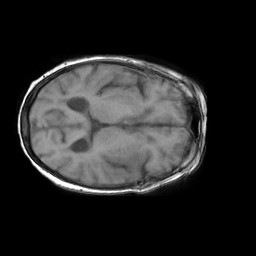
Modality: T1w
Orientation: axial
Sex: female
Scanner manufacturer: philips
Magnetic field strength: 1.5 T
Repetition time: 0.1793 s
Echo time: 0.001859 s